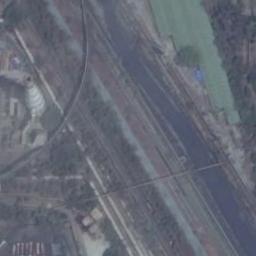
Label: thermal_power_station